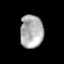
Tissue: prostate
Cell type: T cells
Senescence score: 0.3301
Nuclear area (px): 748
Mean DAPI intensity: 173.943